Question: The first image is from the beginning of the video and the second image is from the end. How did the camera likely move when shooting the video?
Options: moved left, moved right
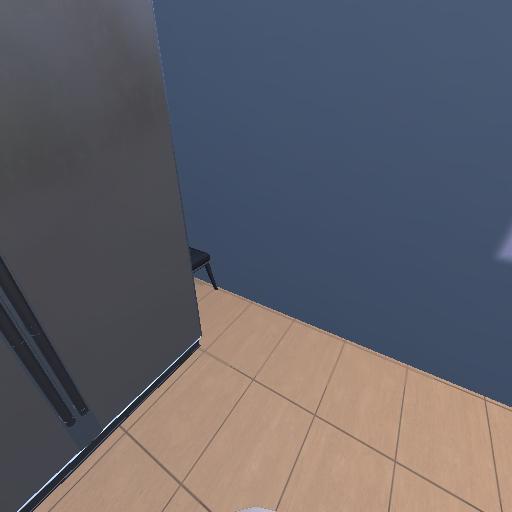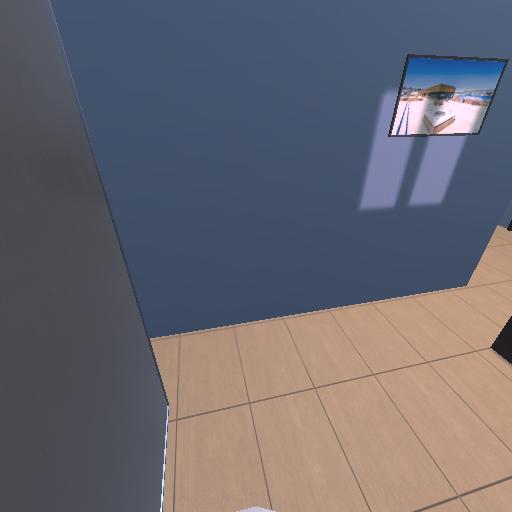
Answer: moved left